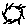
Label: sun